Chest X-ray:
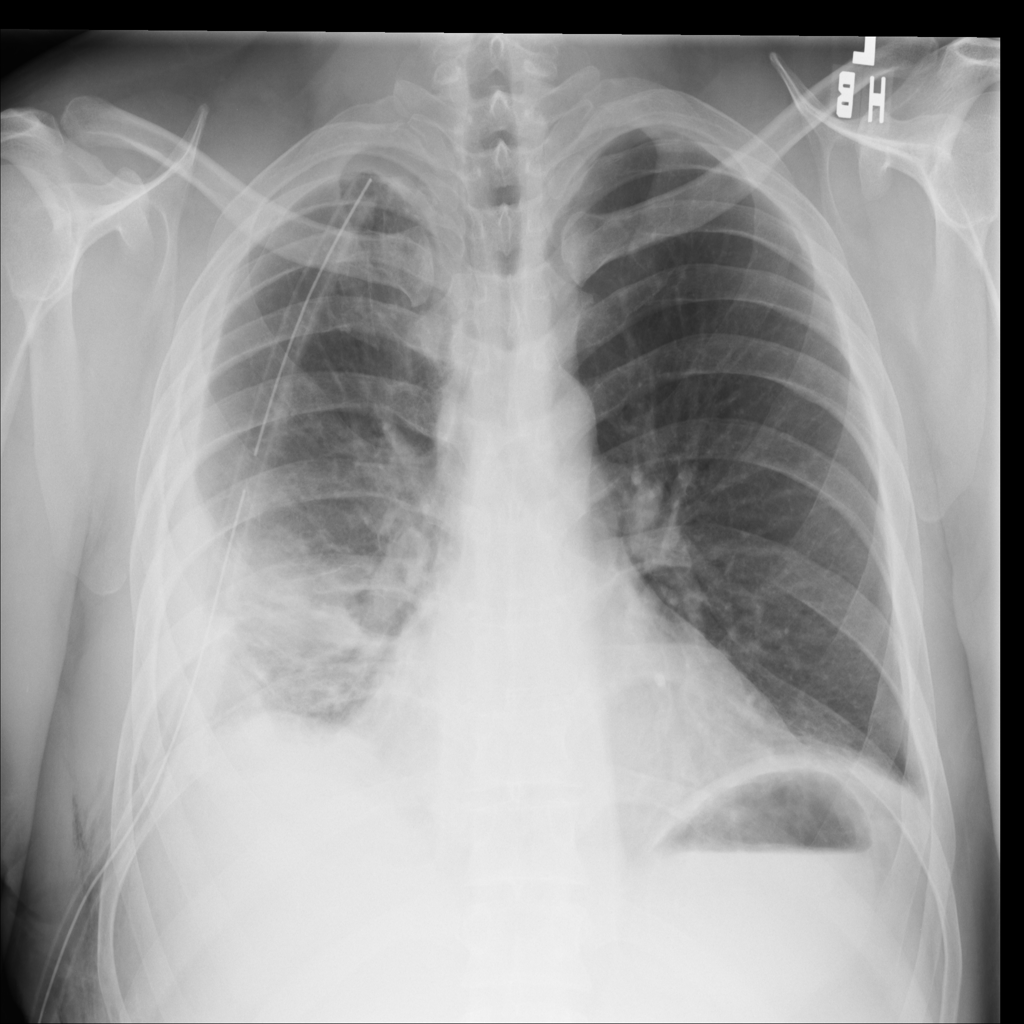
Findings: Pneumothorax, Effusion, Consolidation, Atelectasis
No abnormal finding: no